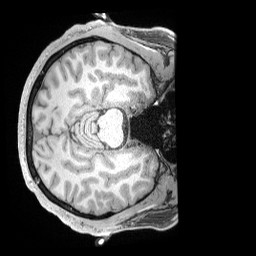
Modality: T1w
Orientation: axial
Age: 36
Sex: male
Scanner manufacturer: siemens
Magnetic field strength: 3 T
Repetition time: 2 s
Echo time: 0.00211 s